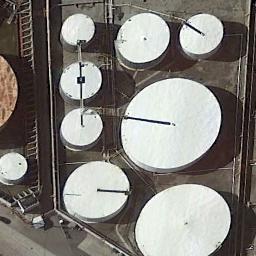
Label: storage_tank